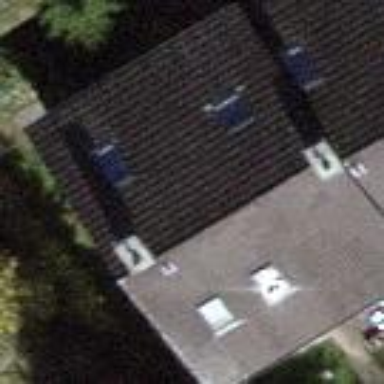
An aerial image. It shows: Simple house.